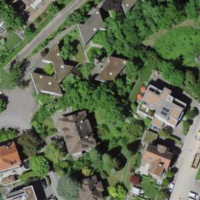
EUNIS habitat code: 55
Species observed at this site:
Timandra comae
Dolycoris baccarum
Episyrphus balteatus
Eupeodes corollae
Zoropsis spinimana
Gonepteryx rhamni
Eurydema oleracea
Caliprobola speciosa
Merodon equestris
Aeshna cyanea
Euphorbia cyparissias
Salamandra salamandra
Anthocharis cardamines
Bombus hypnorum
Tetrix subulata
Deilephila porcellus
Hygromia cinctella
Pyrrhosoma nymphula
Teucrium scorodonia
Helophilus pendulus
Phaneroptera nana
Volucella inflata
Clytus arietis